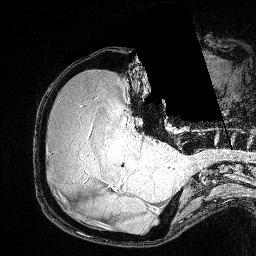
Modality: FLASH
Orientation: axial
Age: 23
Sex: male